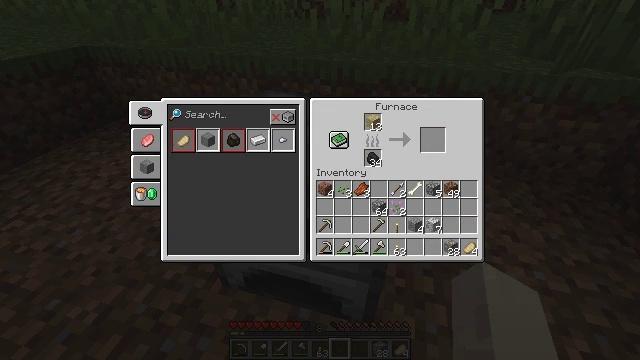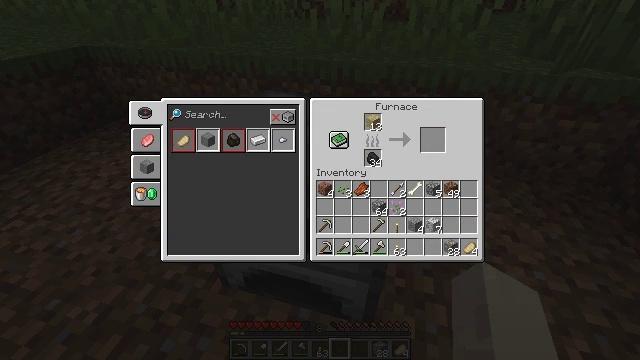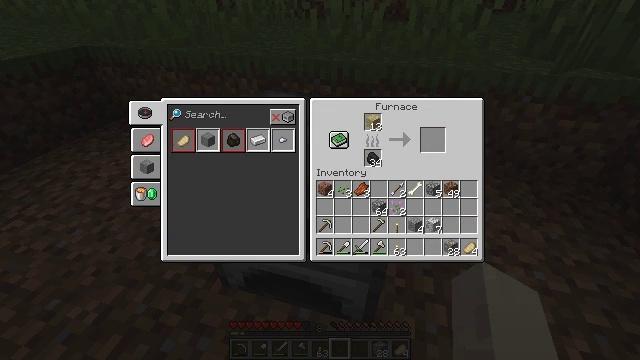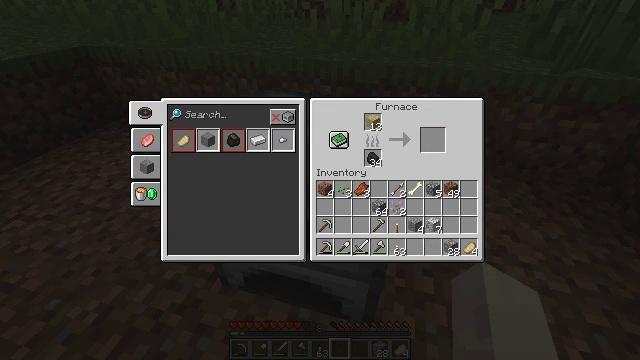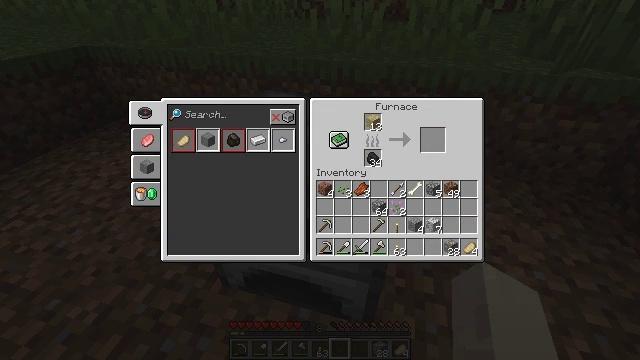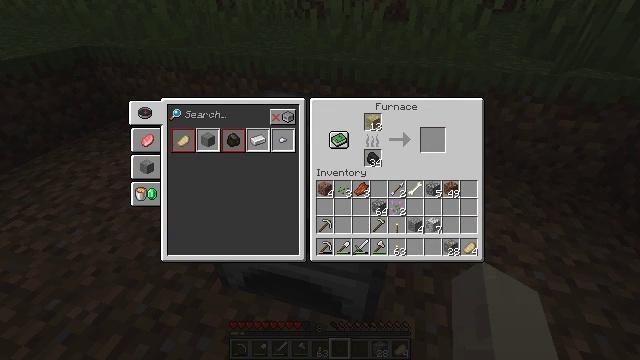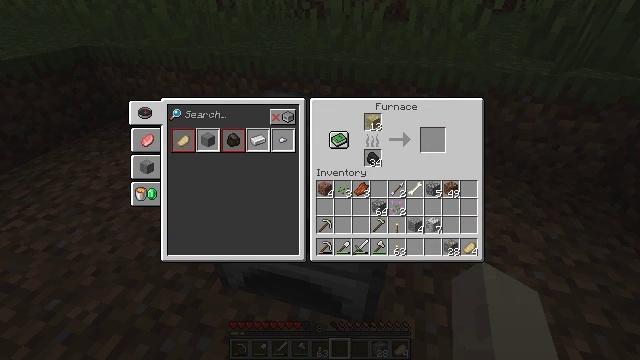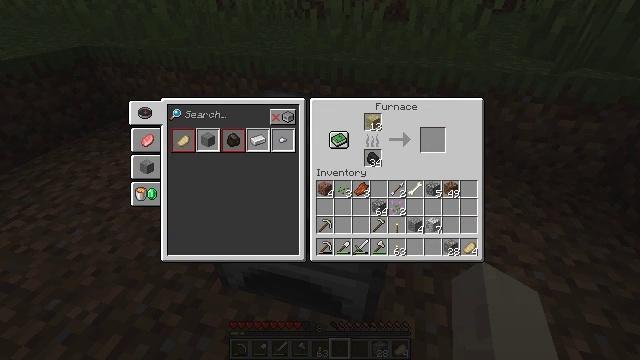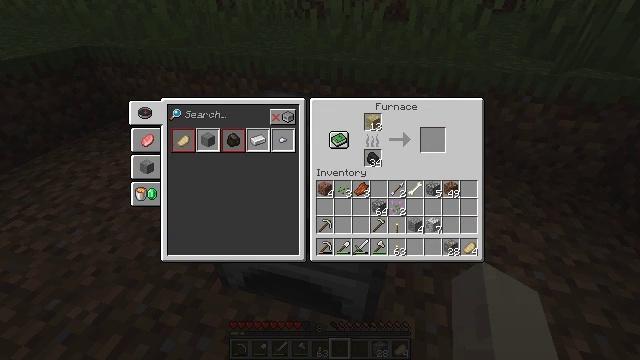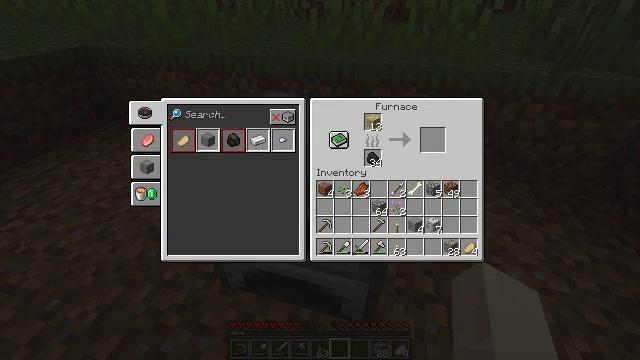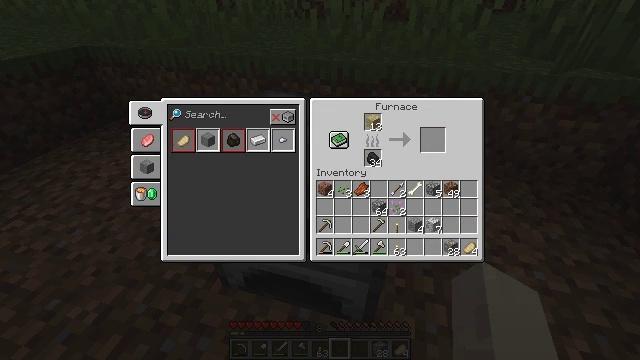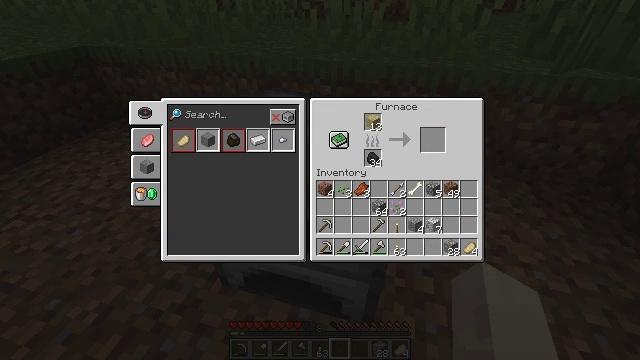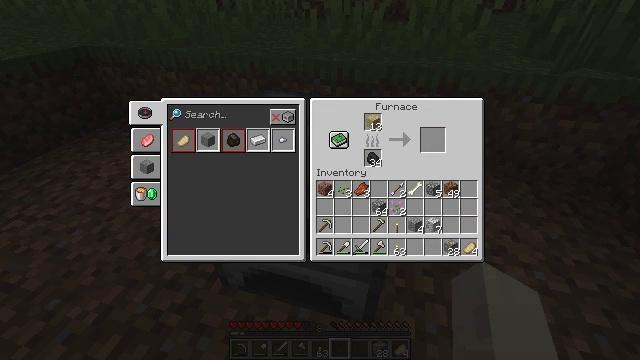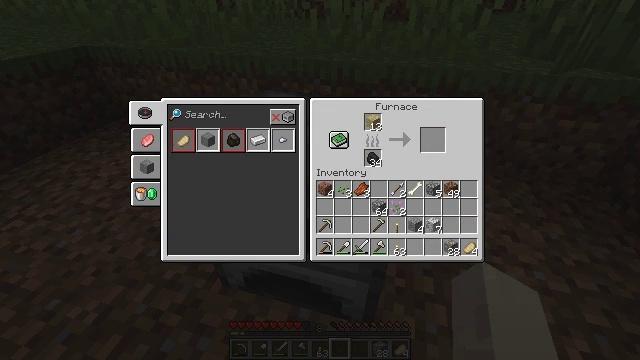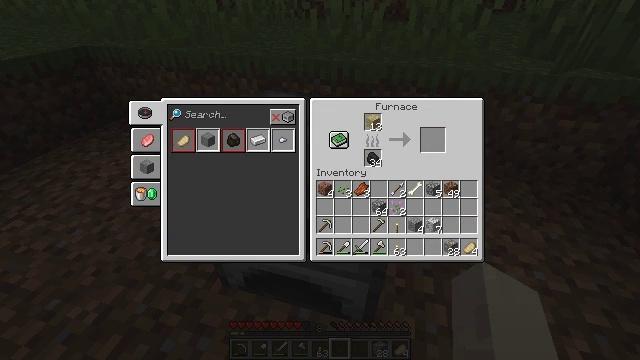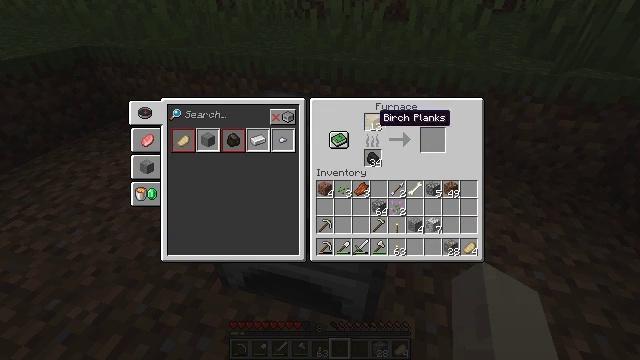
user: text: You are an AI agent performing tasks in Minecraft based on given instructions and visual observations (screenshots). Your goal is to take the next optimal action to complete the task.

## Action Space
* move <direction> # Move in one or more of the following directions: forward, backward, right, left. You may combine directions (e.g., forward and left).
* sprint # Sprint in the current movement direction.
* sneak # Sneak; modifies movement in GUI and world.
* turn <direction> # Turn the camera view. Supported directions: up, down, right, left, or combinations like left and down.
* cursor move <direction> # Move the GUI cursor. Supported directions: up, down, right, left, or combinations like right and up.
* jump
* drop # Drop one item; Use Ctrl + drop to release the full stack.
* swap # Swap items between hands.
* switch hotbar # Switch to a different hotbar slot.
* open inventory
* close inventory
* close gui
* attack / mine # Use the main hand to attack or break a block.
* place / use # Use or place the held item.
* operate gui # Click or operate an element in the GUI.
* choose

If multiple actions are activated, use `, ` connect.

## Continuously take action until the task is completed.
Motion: motion action
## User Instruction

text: Break the grass block.
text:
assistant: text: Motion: no_op
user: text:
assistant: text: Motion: no_op
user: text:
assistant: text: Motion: no_op
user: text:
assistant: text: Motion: no_op
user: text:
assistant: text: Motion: no_op
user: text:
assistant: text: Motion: no_op
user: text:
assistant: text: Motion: no_op
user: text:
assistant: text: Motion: no_op
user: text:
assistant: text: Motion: no_op
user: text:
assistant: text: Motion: no_op
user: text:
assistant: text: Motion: cursor move left
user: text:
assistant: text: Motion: cursor move left
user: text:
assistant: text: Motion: cursor move left
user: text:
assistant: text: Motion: cursor move left
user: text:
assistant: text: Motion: cursor move left and up
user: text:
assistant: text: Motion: cursor move up
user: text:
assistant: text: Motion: no_op
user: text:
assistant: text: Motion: no_op
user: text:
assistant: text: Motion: operate gui
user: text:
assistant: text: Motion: operate gui
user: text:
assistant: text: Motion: operate gui
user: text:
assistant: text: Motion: operate gui
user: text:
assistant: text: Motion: cursor move right and down
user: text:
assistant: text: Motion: cursor move right and down
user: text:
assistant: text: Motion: cursor move right and down
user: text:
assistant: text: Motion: cursor move right and down
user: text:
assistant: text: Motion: cursor move right and down
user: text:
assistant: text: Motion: cursor move down
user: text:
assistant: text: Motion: no_op
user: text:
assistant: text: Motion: no_op